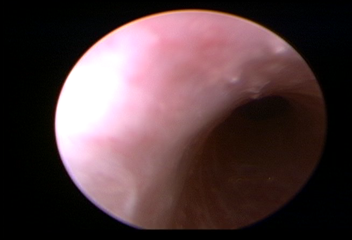
Modality: WLC
Class: Normal mucosa
Bladder cancer association: No